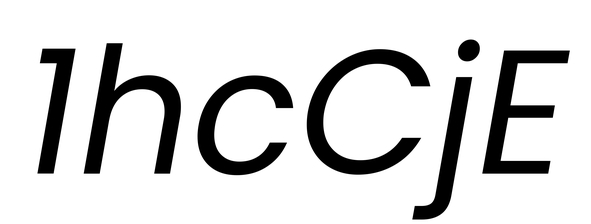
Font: Poppins-Italic